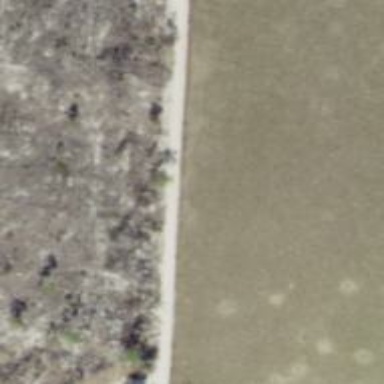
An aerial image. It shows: Driveway leading to service road.